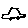
Label: car